Question: I'm trying to create a variable (below) within a data table:
'Prob_RF_RR:' probability that subject chose rich on a rich trial following a rich feedback trial SS
In the context of the script/data; '"long" = rich', 'z = response' to 'rich' stimuli
Sample of the data:

For the variable I need to index the previous [condition] cell to see if it contains the condition equal to "long". I believe the line should be something like this:
'''
Prob_RF_RR=.SD[previous"long"=="long" & condition=="long" & response==z ... ]
'''
How do I reference the previous cell in this context?
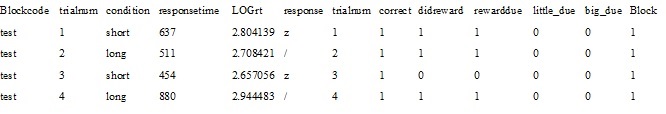
Answer: Assuming your data ( .SD ?) is in order of trial number, you can use 'zoo' to turn the dataset into a time series object and create a lagged variable for condition. For example:
'''
library(zoo)
.SD <- zoo( .SD )
.SD$PreviousCondition <- c(NA , lag( .SD$condition ) )
.SD <- as.data.frame( .SD )
Prob_RF_RR <- .SD[condition == PreviousCondition & condition=="long" & response==z ... ]
'''